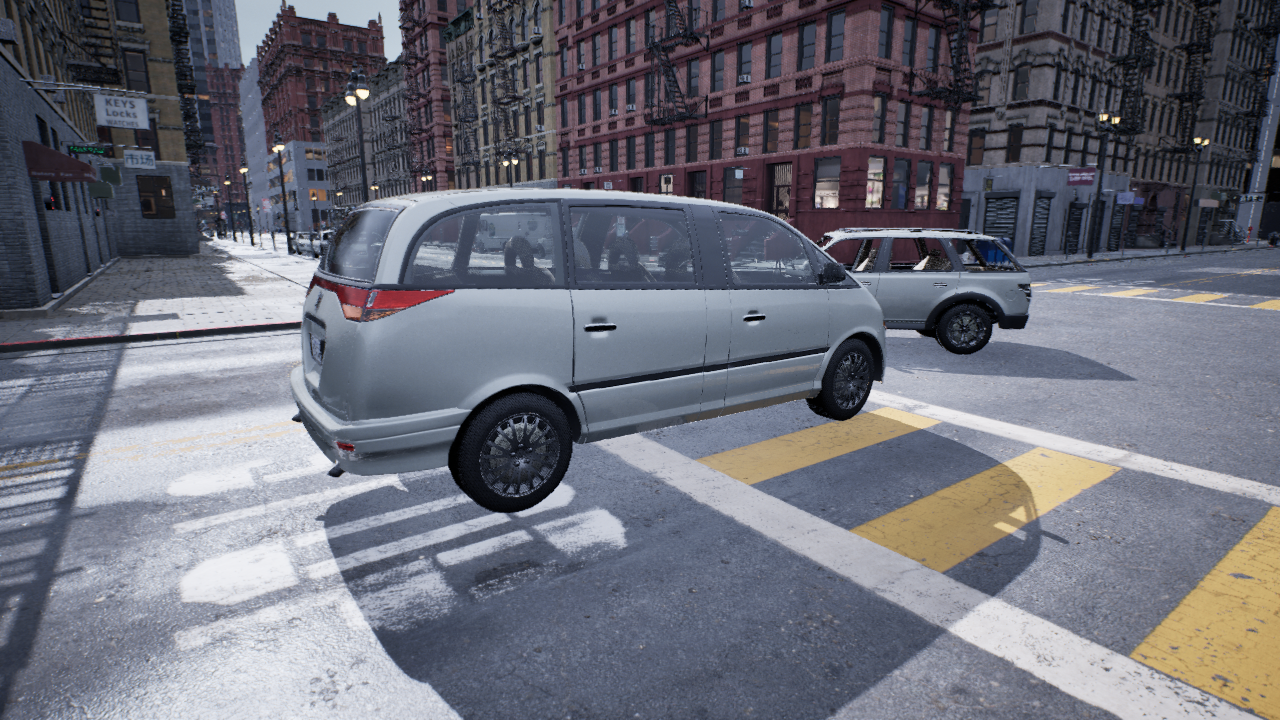
Venue: residential
Lighting: overcast
Vehicle rig: minivan